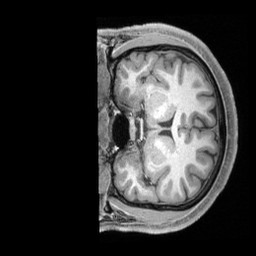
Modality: T1w
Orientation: coronal
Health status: healthy
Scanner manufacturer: siemens
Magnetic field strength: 3 T
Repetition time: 2.4 s
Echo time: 0.00201 s